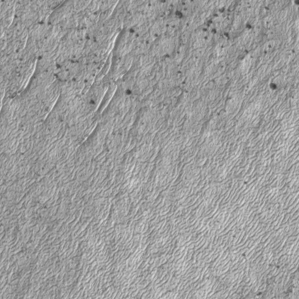
Label: frost